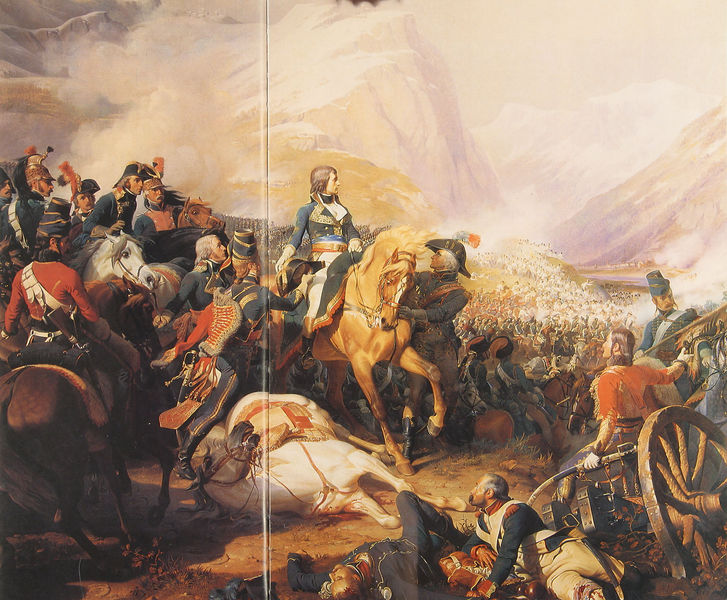
Titel: Die Schlacht von Rivoli
Künstler: F. Philippoteaux
Institution: Versailles, Galerie des Batailles
Schlagwörter: blau, felsen, gemälde, himmel, kampf, weiß, gelb, braun, frankreich, grau, hut, licht, orange, schwarz, rot, schnee, beige, leiche, tot, trauer, rauch, boden, adel, tal, pferd, pferde, reiter, kopfbedeckung, berge, gebirge, gipfel, steilhang, nebel, alm, schlucht, kutsche, rad, wagen, wagenrad, franzosen, krieg, schlacht, könig, lanze, soldaten, kanone, courbet, stolz, alpen, schwert, säbel, uniform, uniformen, tote, verletzte, napoleon, abzeichen, dreispitz, helm, scherpe, armee, feldzug, heer, rüstung, schimmel, sieg, kavallerie, krieger, sturz, general, wut, feldherr, geschütz, kanonen, adlige, heerführer, gestürzt, pass, kompanie, offiziere, ingres, überquerung, felswände, felsmassiv, steilwände, manner, siegespose, herrführer, beerge, querung, soldten, fürt, generalstab, armie, canonen